Question: I am struggling with setting breakpoints in dynamically generated DOM elements, where different event handlers are also binded from Javascript. This basically means that I have a nice looking DOM structure which is not part of the initially received HTTP response, it is purely built on client side.
Now the problem is that Chrome's Elements tab only allows me to set breakpoints for
- - -
Is it possible to set a breakpoint in the dynamically created DOM element's dynamically created event listener somehow? (See image attached. I want to set the breakpoint into the listenerbody)

Note that I can't use 'Sources/Scripts' tab either, since it only shows me the initially received static HTTP content response. And I can't set breakpoint either in the code referenced in the 'Event Listeners' accordion, since it will only show me the event listener when it is getting attached not when it is getting fired!
Any ideas?
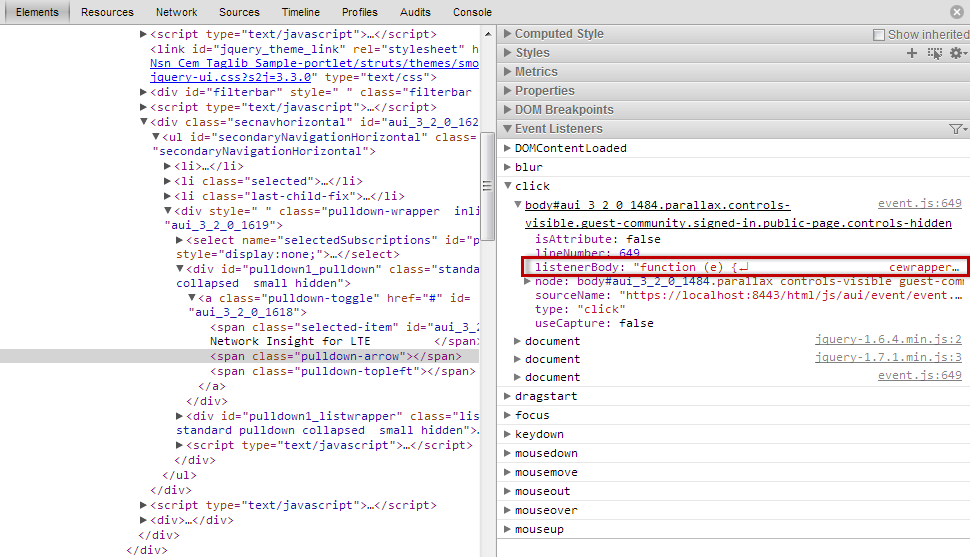
Answer: Sources -> Event Listener Breakpoints contains a bunch of checkboxes which can be checked to activate a breakpoint when an event listener for the event is triggered.